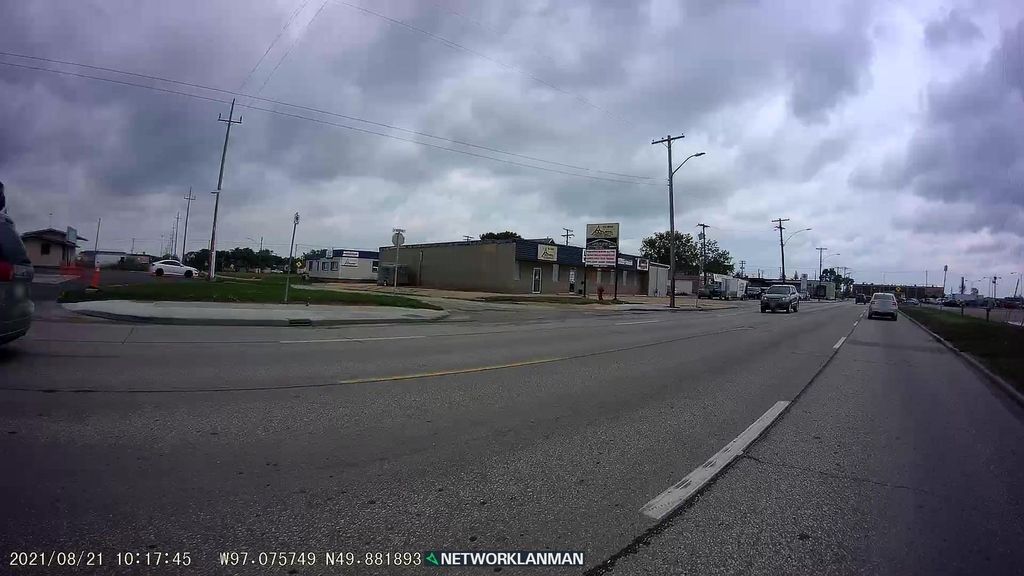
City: winnipeg